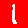
Digit: 1